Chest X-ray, PA view. Patient: 58 years old, sex M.
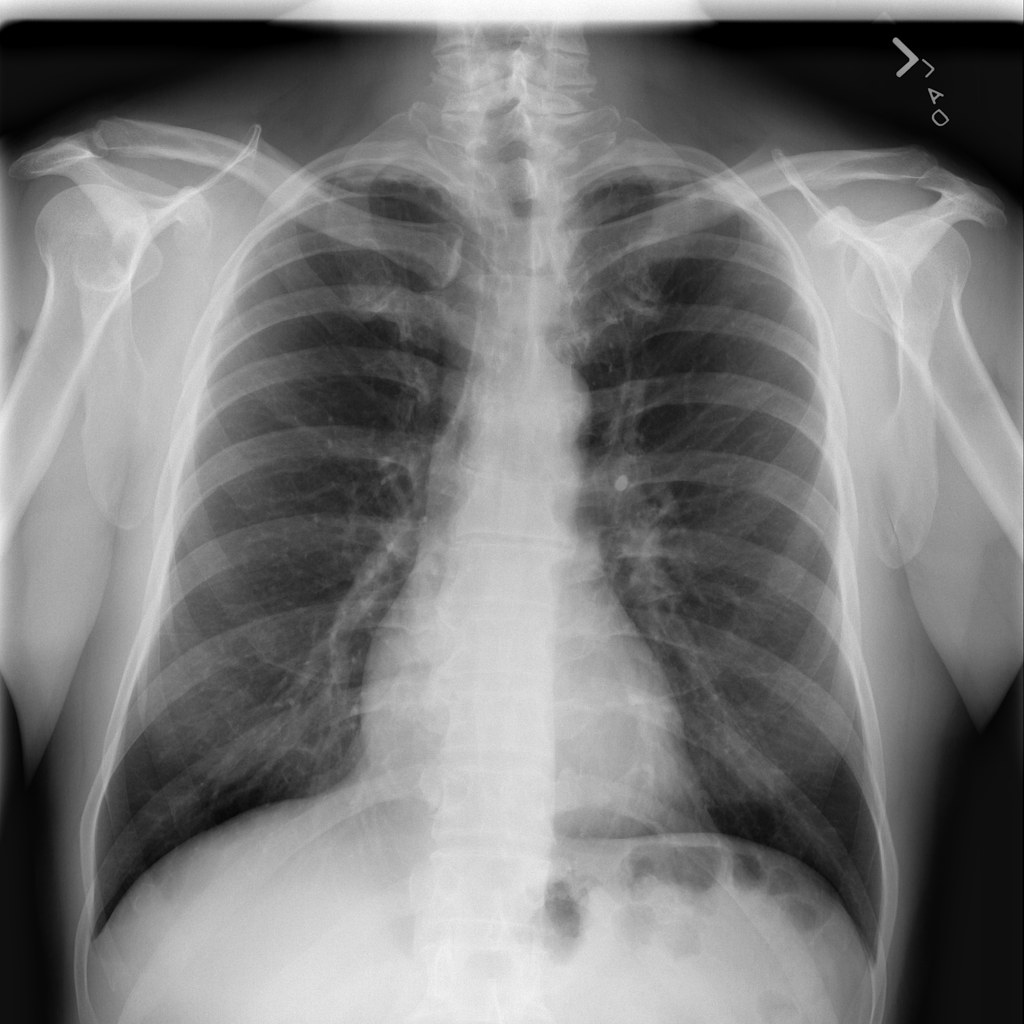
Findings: Pleural_Thickening